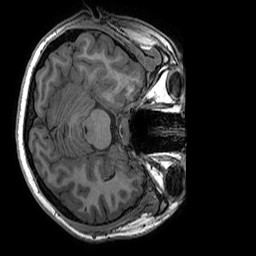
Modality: T1w
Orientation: axial
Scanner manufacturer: ge
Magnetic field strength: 3 T
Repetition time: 0.008156 s
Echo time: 0.00318 s